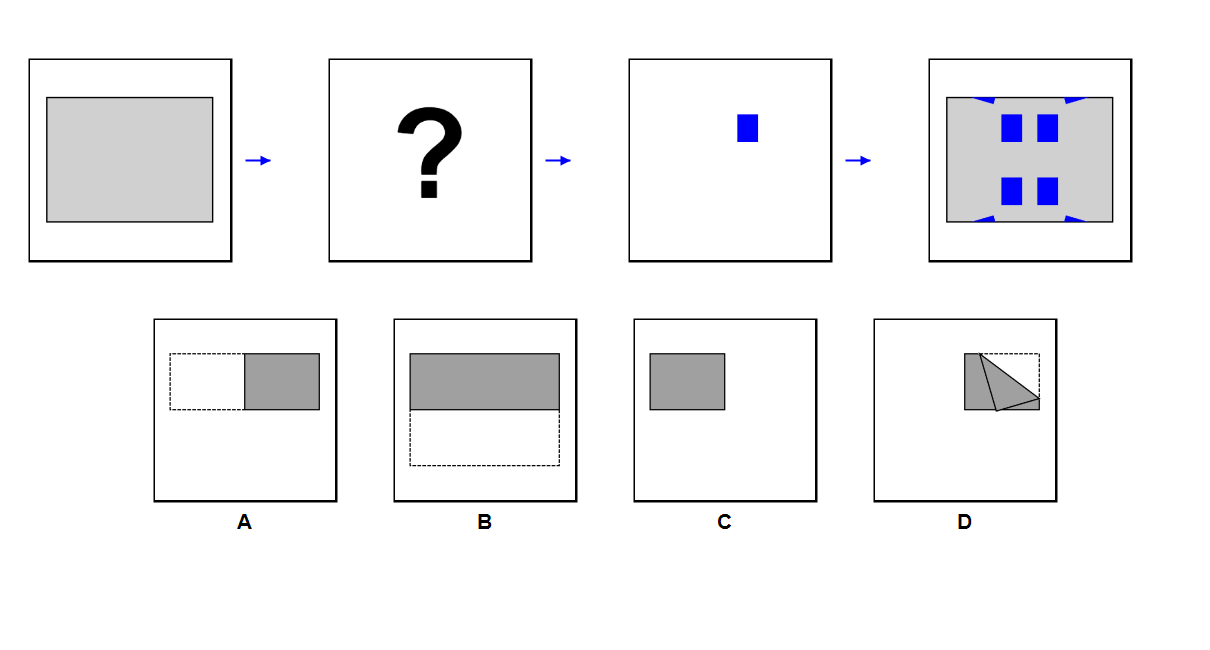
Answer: C